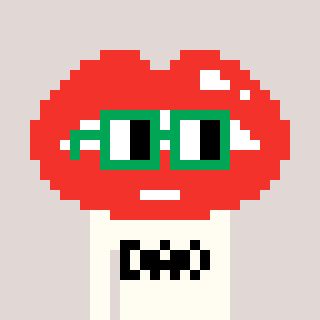
a pixel art character with square green glasses, a lips-shaped head and a grayscale-colored body on a warm background